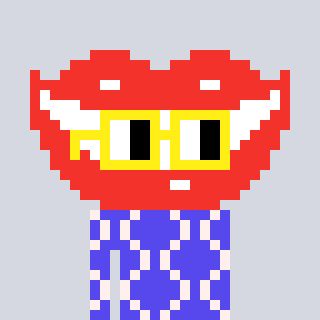
a pixel art character with square yellow glasses, a smile-shaped head and a computerblue-colored body on a cool background